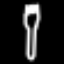
Label: fork